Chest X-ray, AP view. Patient: 62 years old, sex F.
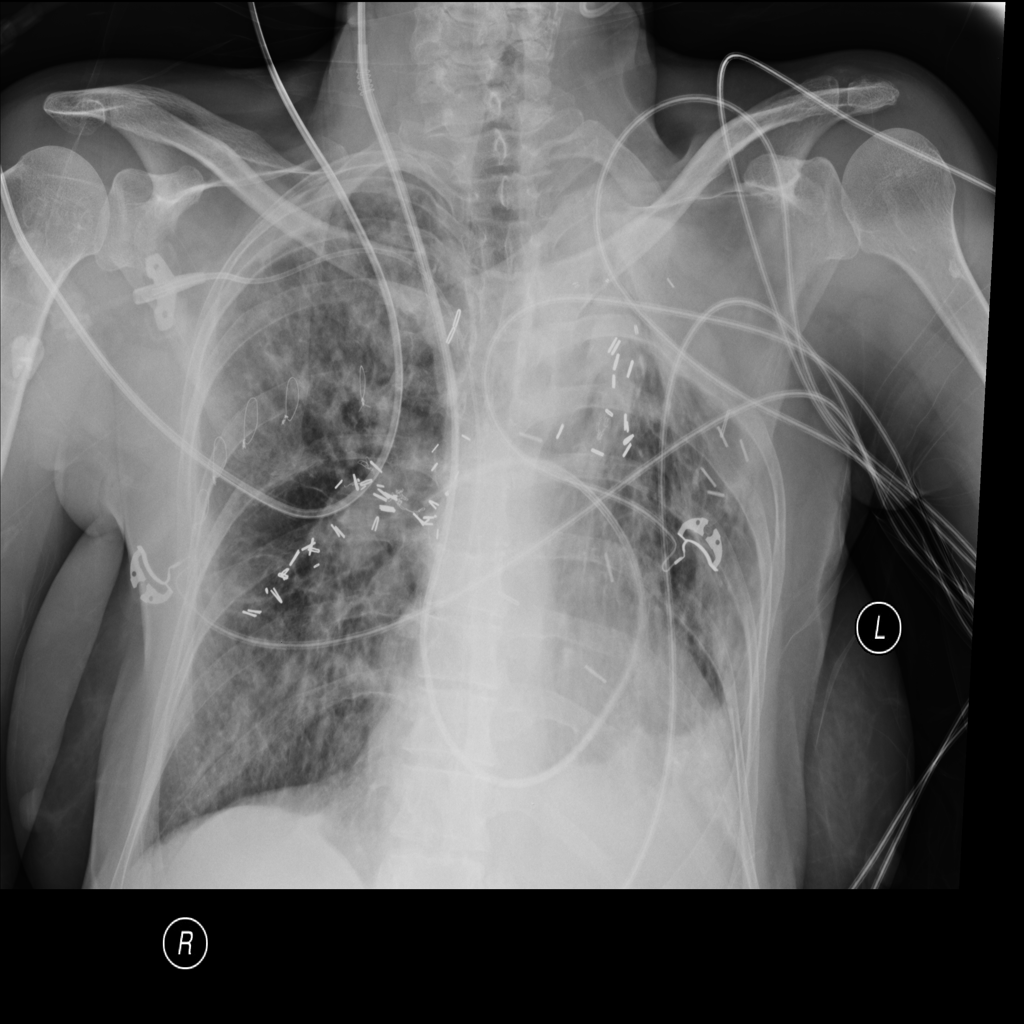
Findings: Infiltration